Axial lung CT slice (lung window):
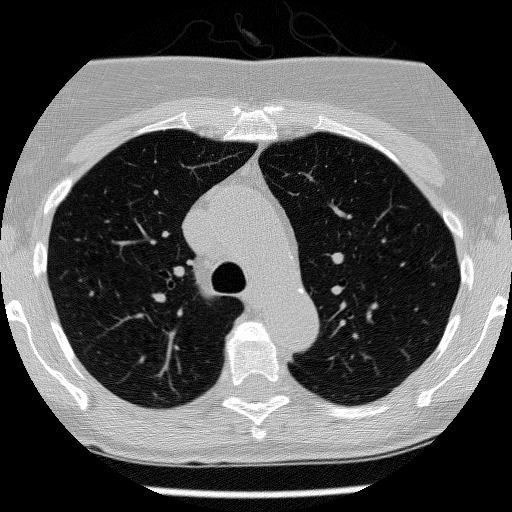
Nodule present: no